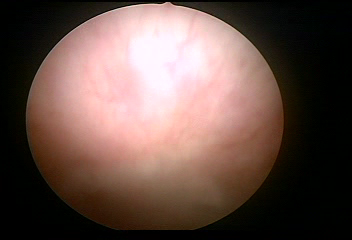
Modality: WLC
Class: Normal mucosa
Bladder cancer association: No